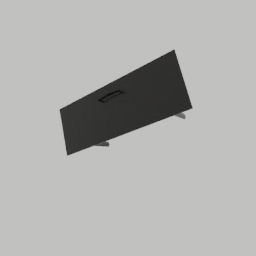
Label: furniture